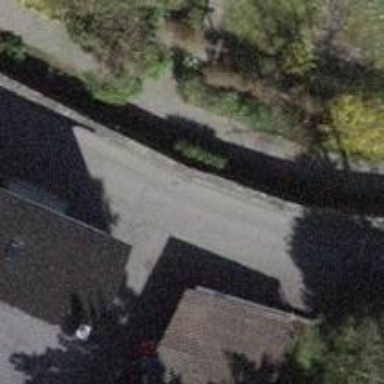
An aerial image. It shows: Retaining wall.